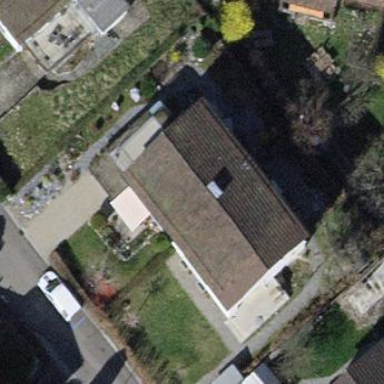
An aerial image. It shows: Semidetached house.